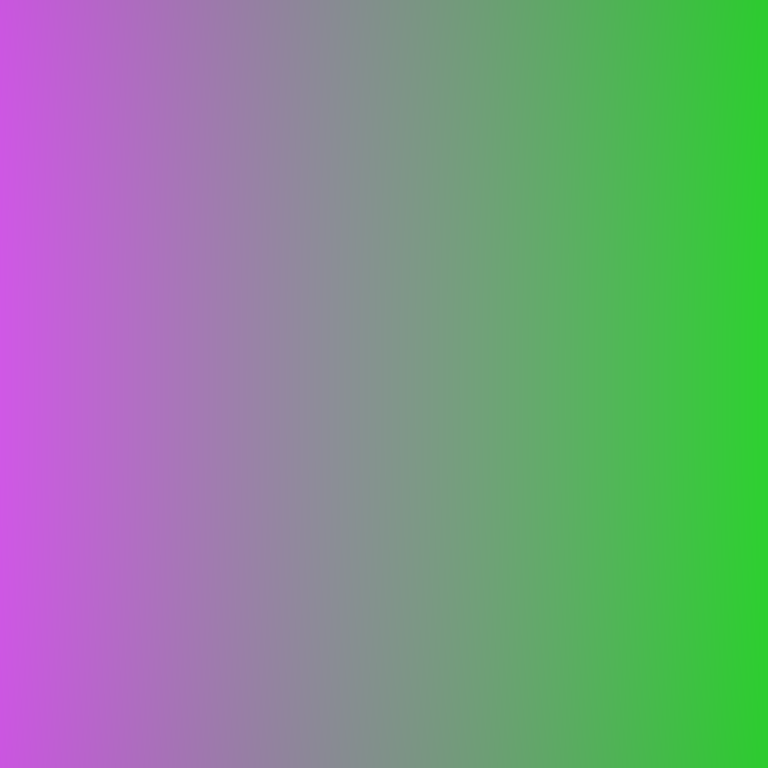
Abstract light effect, smooth gradient from violet to green, calm atmosphere, soft blend, no room, no furniture, no objects.